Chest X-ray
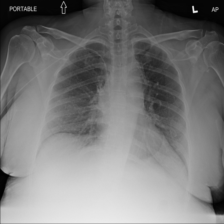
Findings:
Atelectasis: negative
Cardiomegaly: negative
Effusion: negative
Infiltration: negative
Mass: negative
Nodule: negative
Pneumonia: negative
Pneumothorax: negative
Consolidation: negative
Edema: negative
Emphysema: negative
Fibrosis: negative
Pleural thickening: positive
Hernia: negative